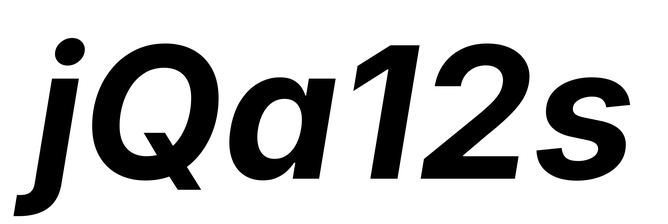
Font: Inter-Italic_Bold_Italic